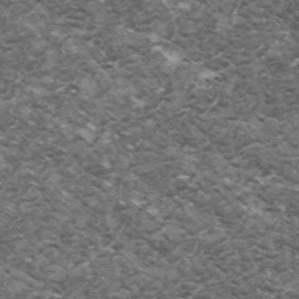
Label: frost